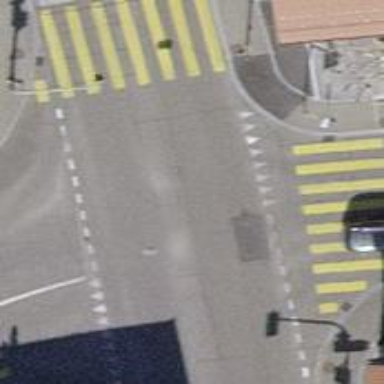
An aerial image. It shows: Road with traffic signals.